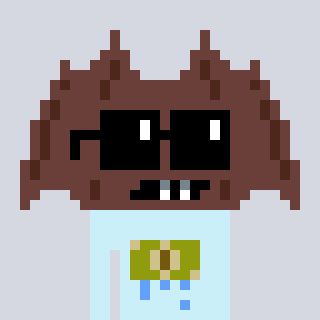
a pixel art character with square black sunglasses, a bat-shaped head and a cold-colored body on a cool background